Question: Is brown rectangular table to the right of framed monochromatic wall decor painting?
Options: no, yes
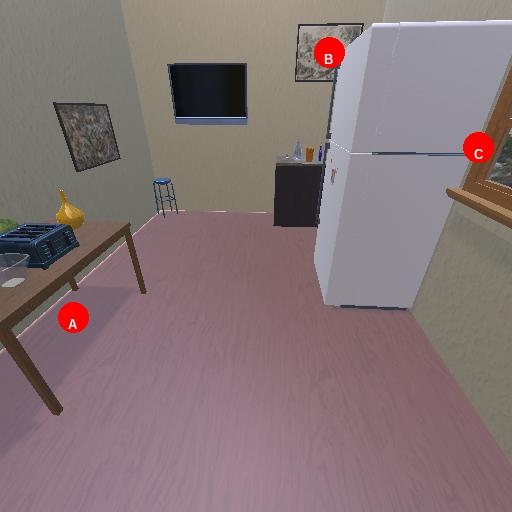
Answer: no